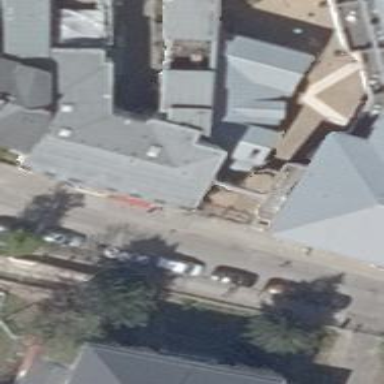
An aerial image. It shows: Cafe.